Interaction volume radius: 10 \u00c5
Interaction volume height: 20 \u00c5
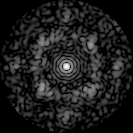
Disorder parameter: 0.6726